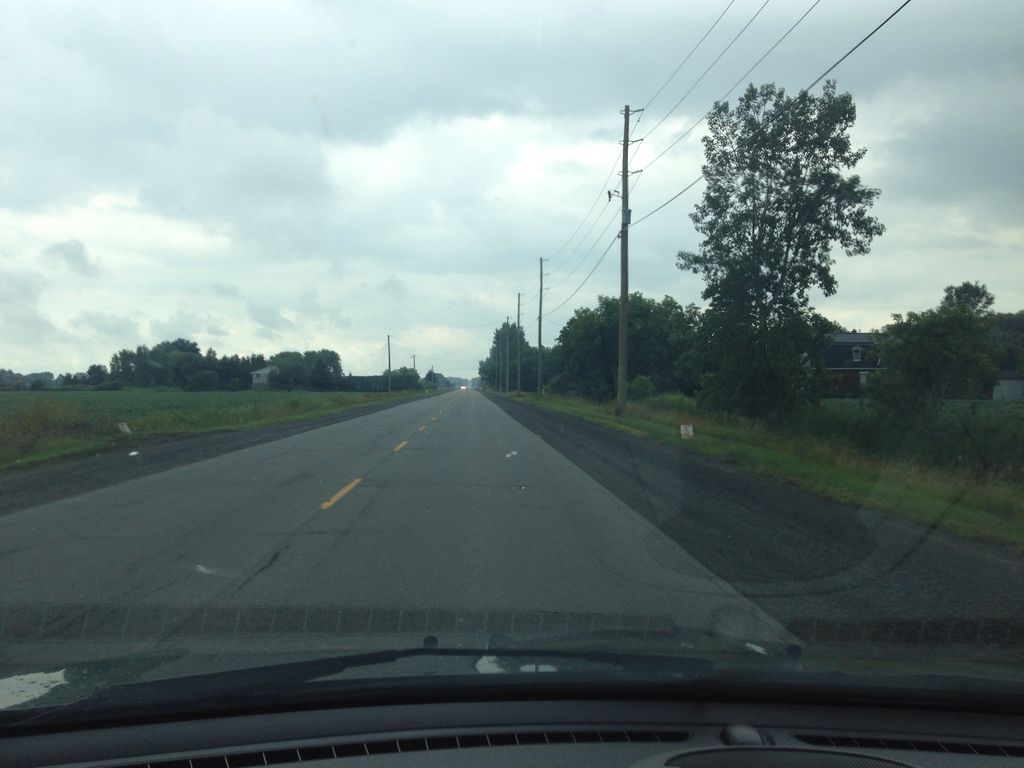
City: ottawa-gatineau